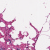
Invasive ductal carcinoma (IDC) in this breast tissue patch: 0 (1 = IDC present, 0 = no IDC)